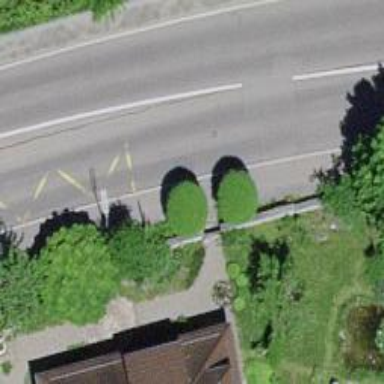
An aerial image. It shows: Bus stop with platform for public transport.